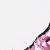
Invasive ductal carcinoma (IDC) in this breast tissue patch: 0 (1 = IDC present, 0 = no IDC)